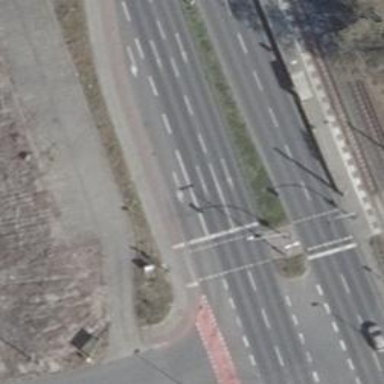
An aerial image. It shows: Road with traffic signals at crossing.